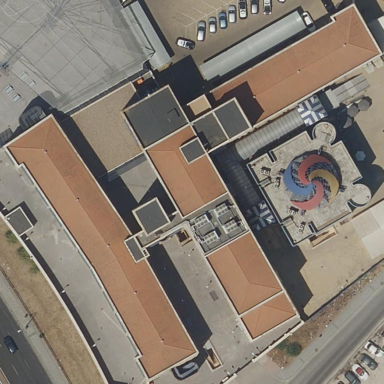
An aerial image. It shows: Public building serving as police station.